Question: I'm able to clear the 'backlog' status in the program, and push changes to the 'segment = data [x]' array, but I'm unable to get those changes in the cell referenced by 'var range = sheet.getRange("E2:J10");'. My issue is specifically in the second if statement of the for loop.
'''
// Description:
//The task will be available again after 14 days
//First the program will scan 'Task's to detect backlog tasks
//Then for each task the program will take the current date 'cDate' - 'dateOfTask' ='diff' (inDays)
//If days past is greater than 14 days, then the task will be set to an empty cell 'Task'.setblank
//Once the cell is empty the task will be available to the algo task manager for prioritization
'''

'''
function myFunction() {
var ss = SpreadsheetApp.getActiveSpreadsheet();
var sheet = ss.getSheets()[0];
var range = sheet.getRange("E2:J10"); //debugged // test task on line 9
// // Fetch values for each row in the Range.
//const d = dRange.getValues();
var cDate = range.getCell(1,6);
console.log(cDate.getValue());
var data = range.getValues();
console.log(data);
//forloop
for (x=0; x<data.length; x++) {
var segment = data[x];
if (segment[1] == "Backlog"){
var now = new Date();
var dateOfTask = new Date(segment[5]);
var diff = now - dateOfTask;
var timeValue = Math.floor(diff / 1000 / 60 / 60 / 24);
//console.log("Difference in milliseconds: ", diff); // <PHONE>
console.log("Difference in days: ", timeValue)
//var timeValue = DAYS(cDate, segment[5]);
if(timeValue > 14){
var refreashBacklog = segment.splice(1,1,"clear contents");
range.setValue(refreashBacklog.segment);
Logger.log(segment);
//ask for help on stackOverflow
}
else{
continue
}
}
else{
continue // remember to set a stop at a certain row so it doesn't go to 999
}
}
}
'''
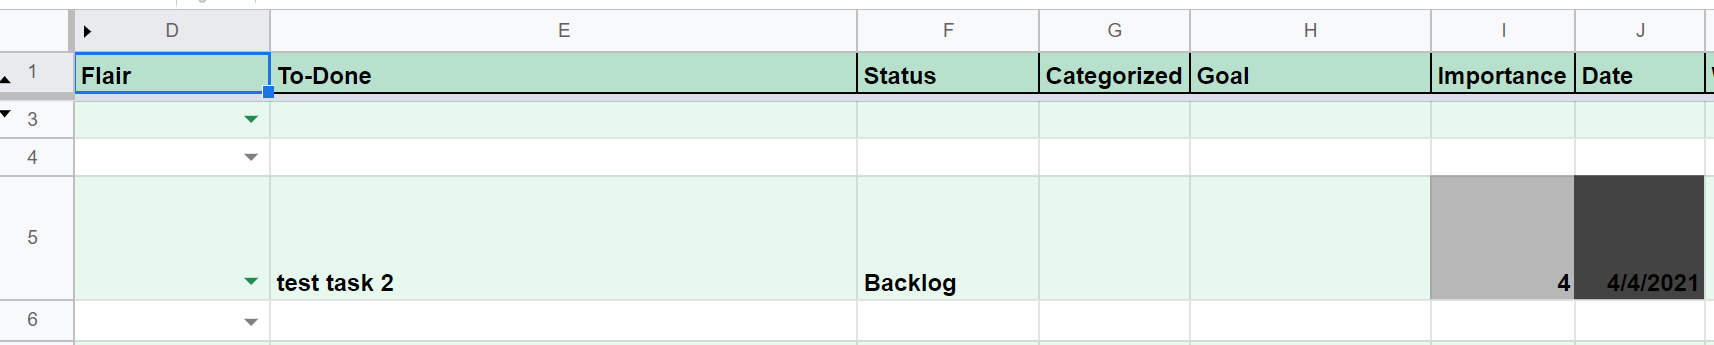
Answer: I think this is close to what you wish:
'''
function myfunk101() {
var ss = SpreadsheetApp.getActiveSpreadsheet();
var sh = ss.getSheetByName('Sheet0')
var rg = sh.getRange("E2:J10");
var vs = rg.getValues();
vs.forEach((r,i) =>{
var r = vs[i];
if (r[1] == "Backlog") {
var now = new Date().valueOf();
var dateOfTask = new Date(r[5]).valueOf();
var diff = now - dateOfTask;
var days = Math.floor(diff / 86400000);
if (days > 14) {
sh.getRange(i + 2,6).setValue("clear contents");
}
}
});
}
'''